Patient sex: M
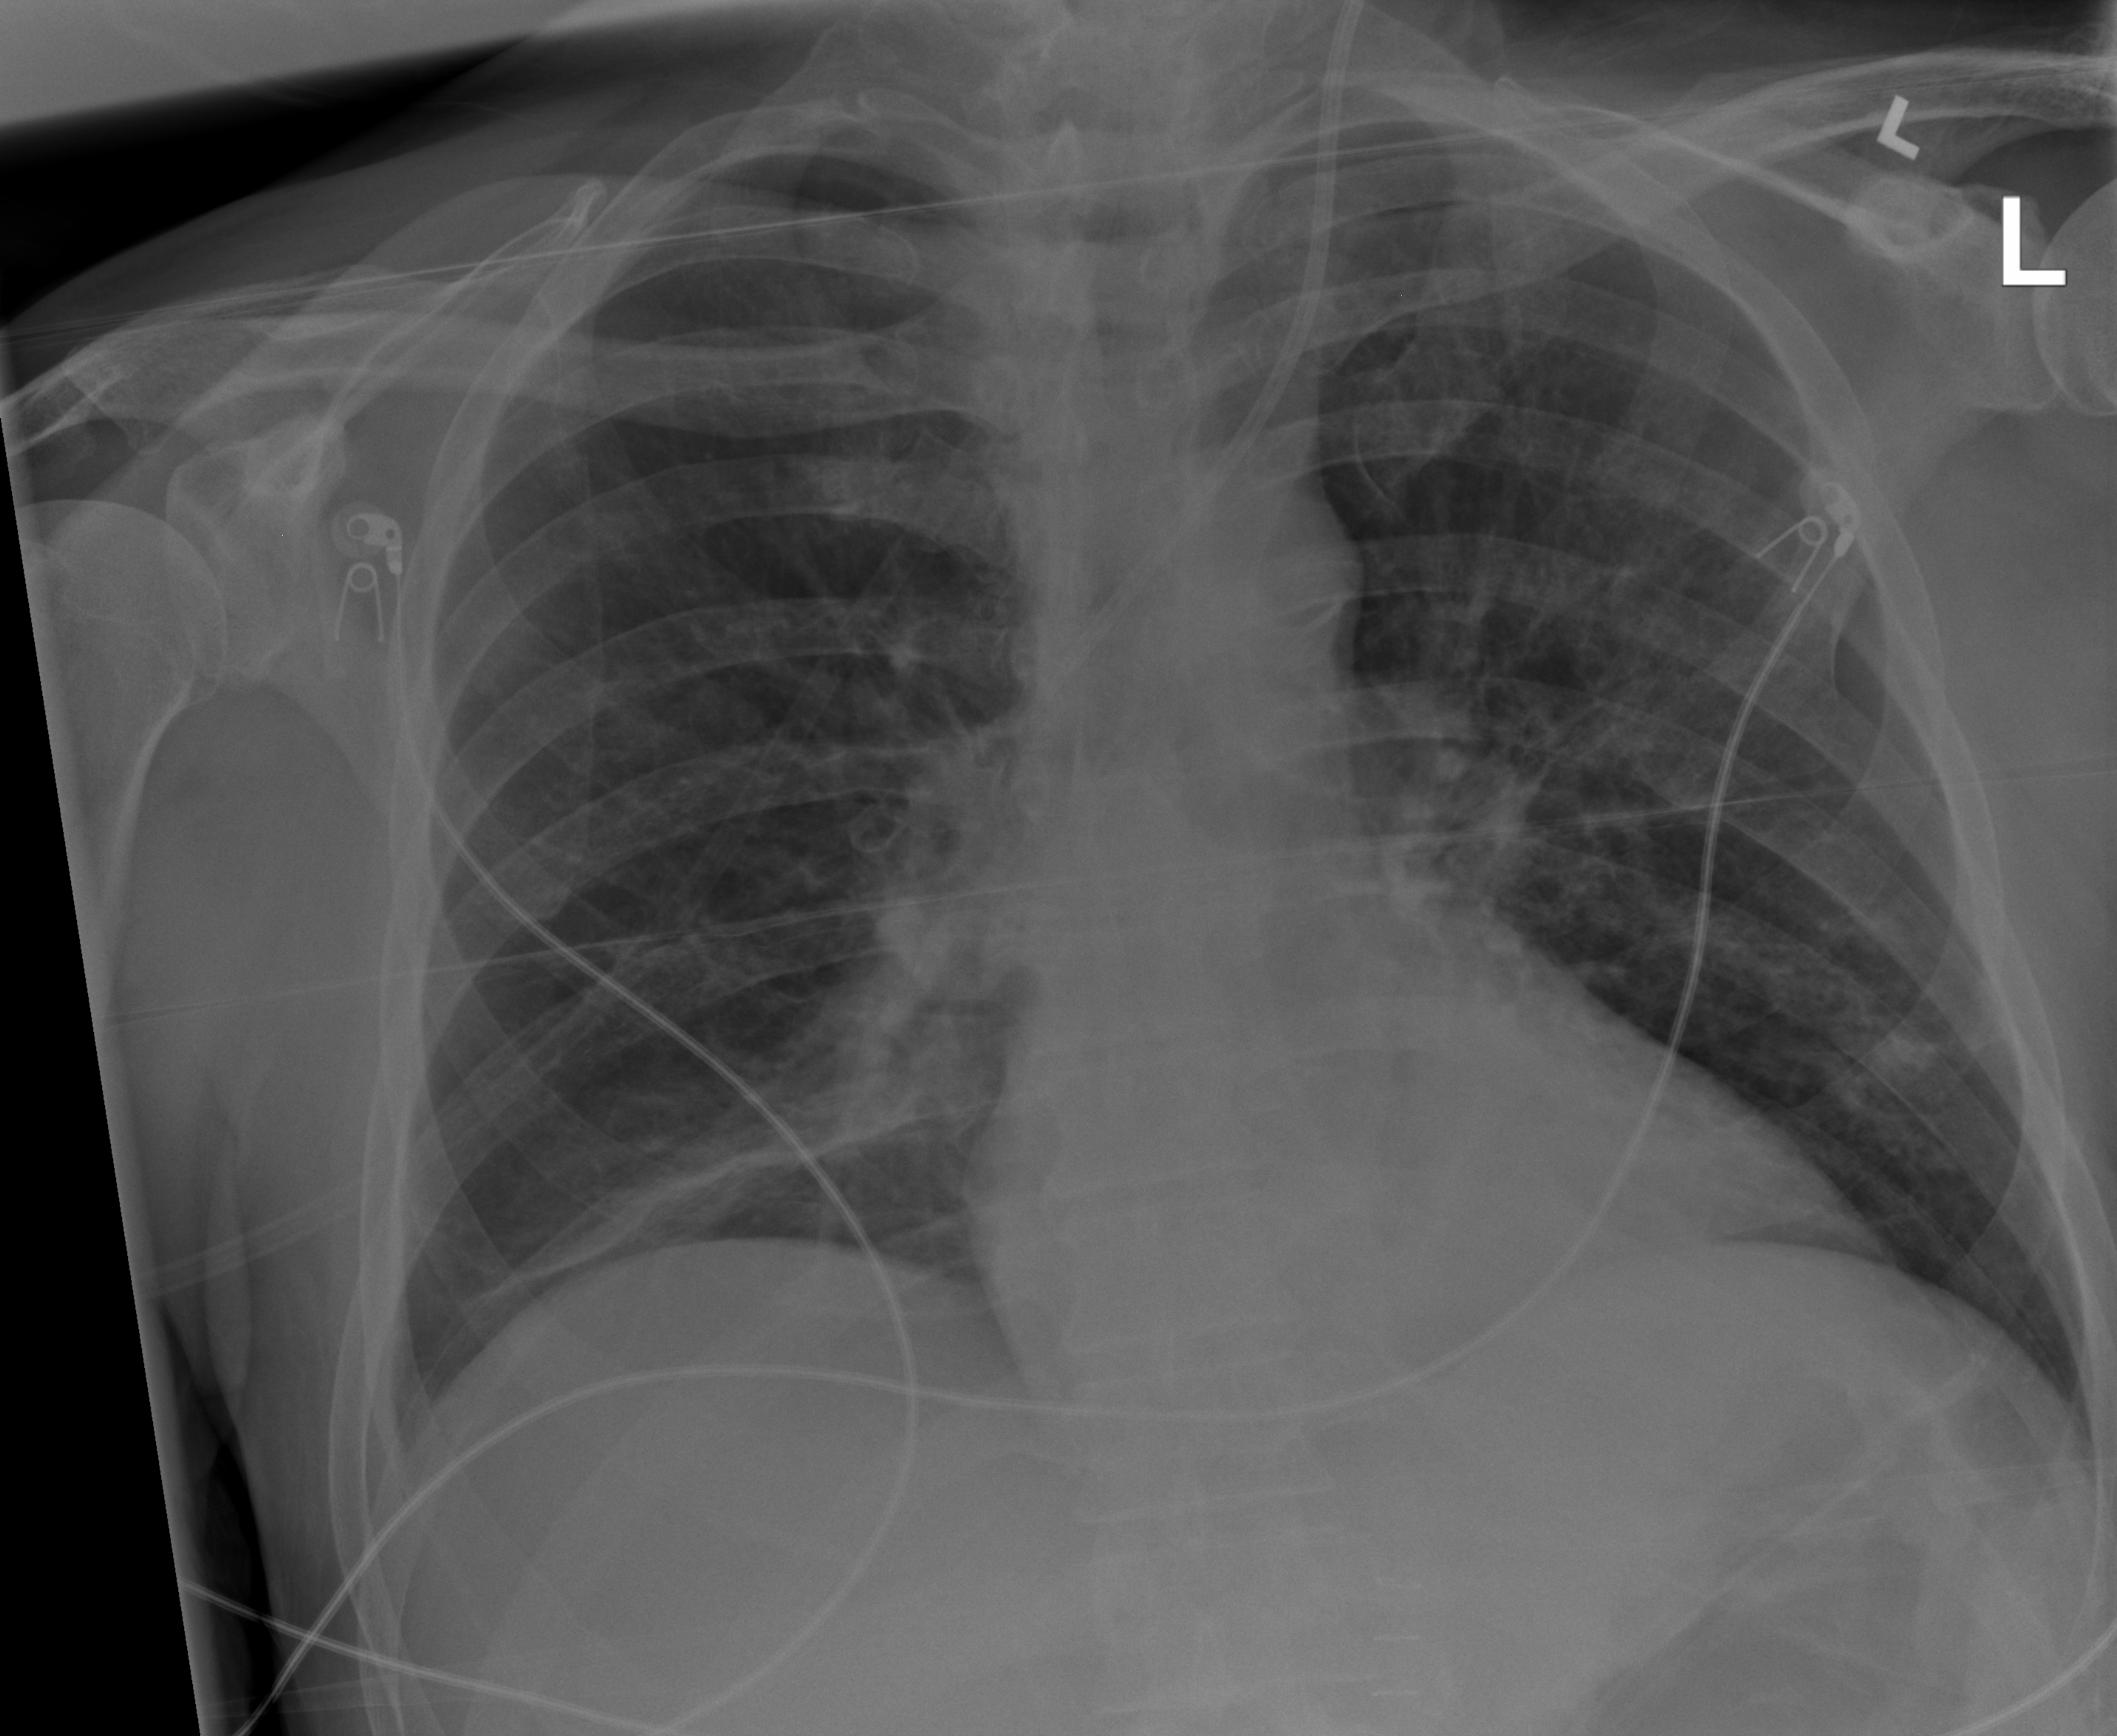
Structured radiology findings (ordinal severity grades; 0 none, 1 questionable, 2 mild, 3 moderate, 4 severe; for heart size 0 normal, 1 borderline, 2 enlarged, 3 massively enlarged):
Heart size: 1
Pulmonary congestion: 0
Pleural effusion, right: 0
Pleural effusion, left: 0
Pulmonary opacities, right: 2
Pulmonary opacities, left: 0
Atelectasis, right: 2
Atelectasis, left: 0